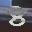
Label: 8